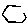
Label: hexagon